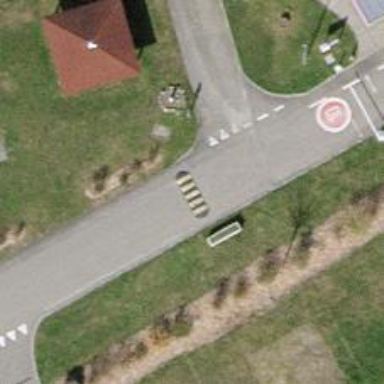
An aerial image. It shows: Bump for traffic calming.